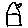
Label: house